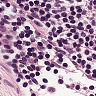
Metastatic tissue present: no